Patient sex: F
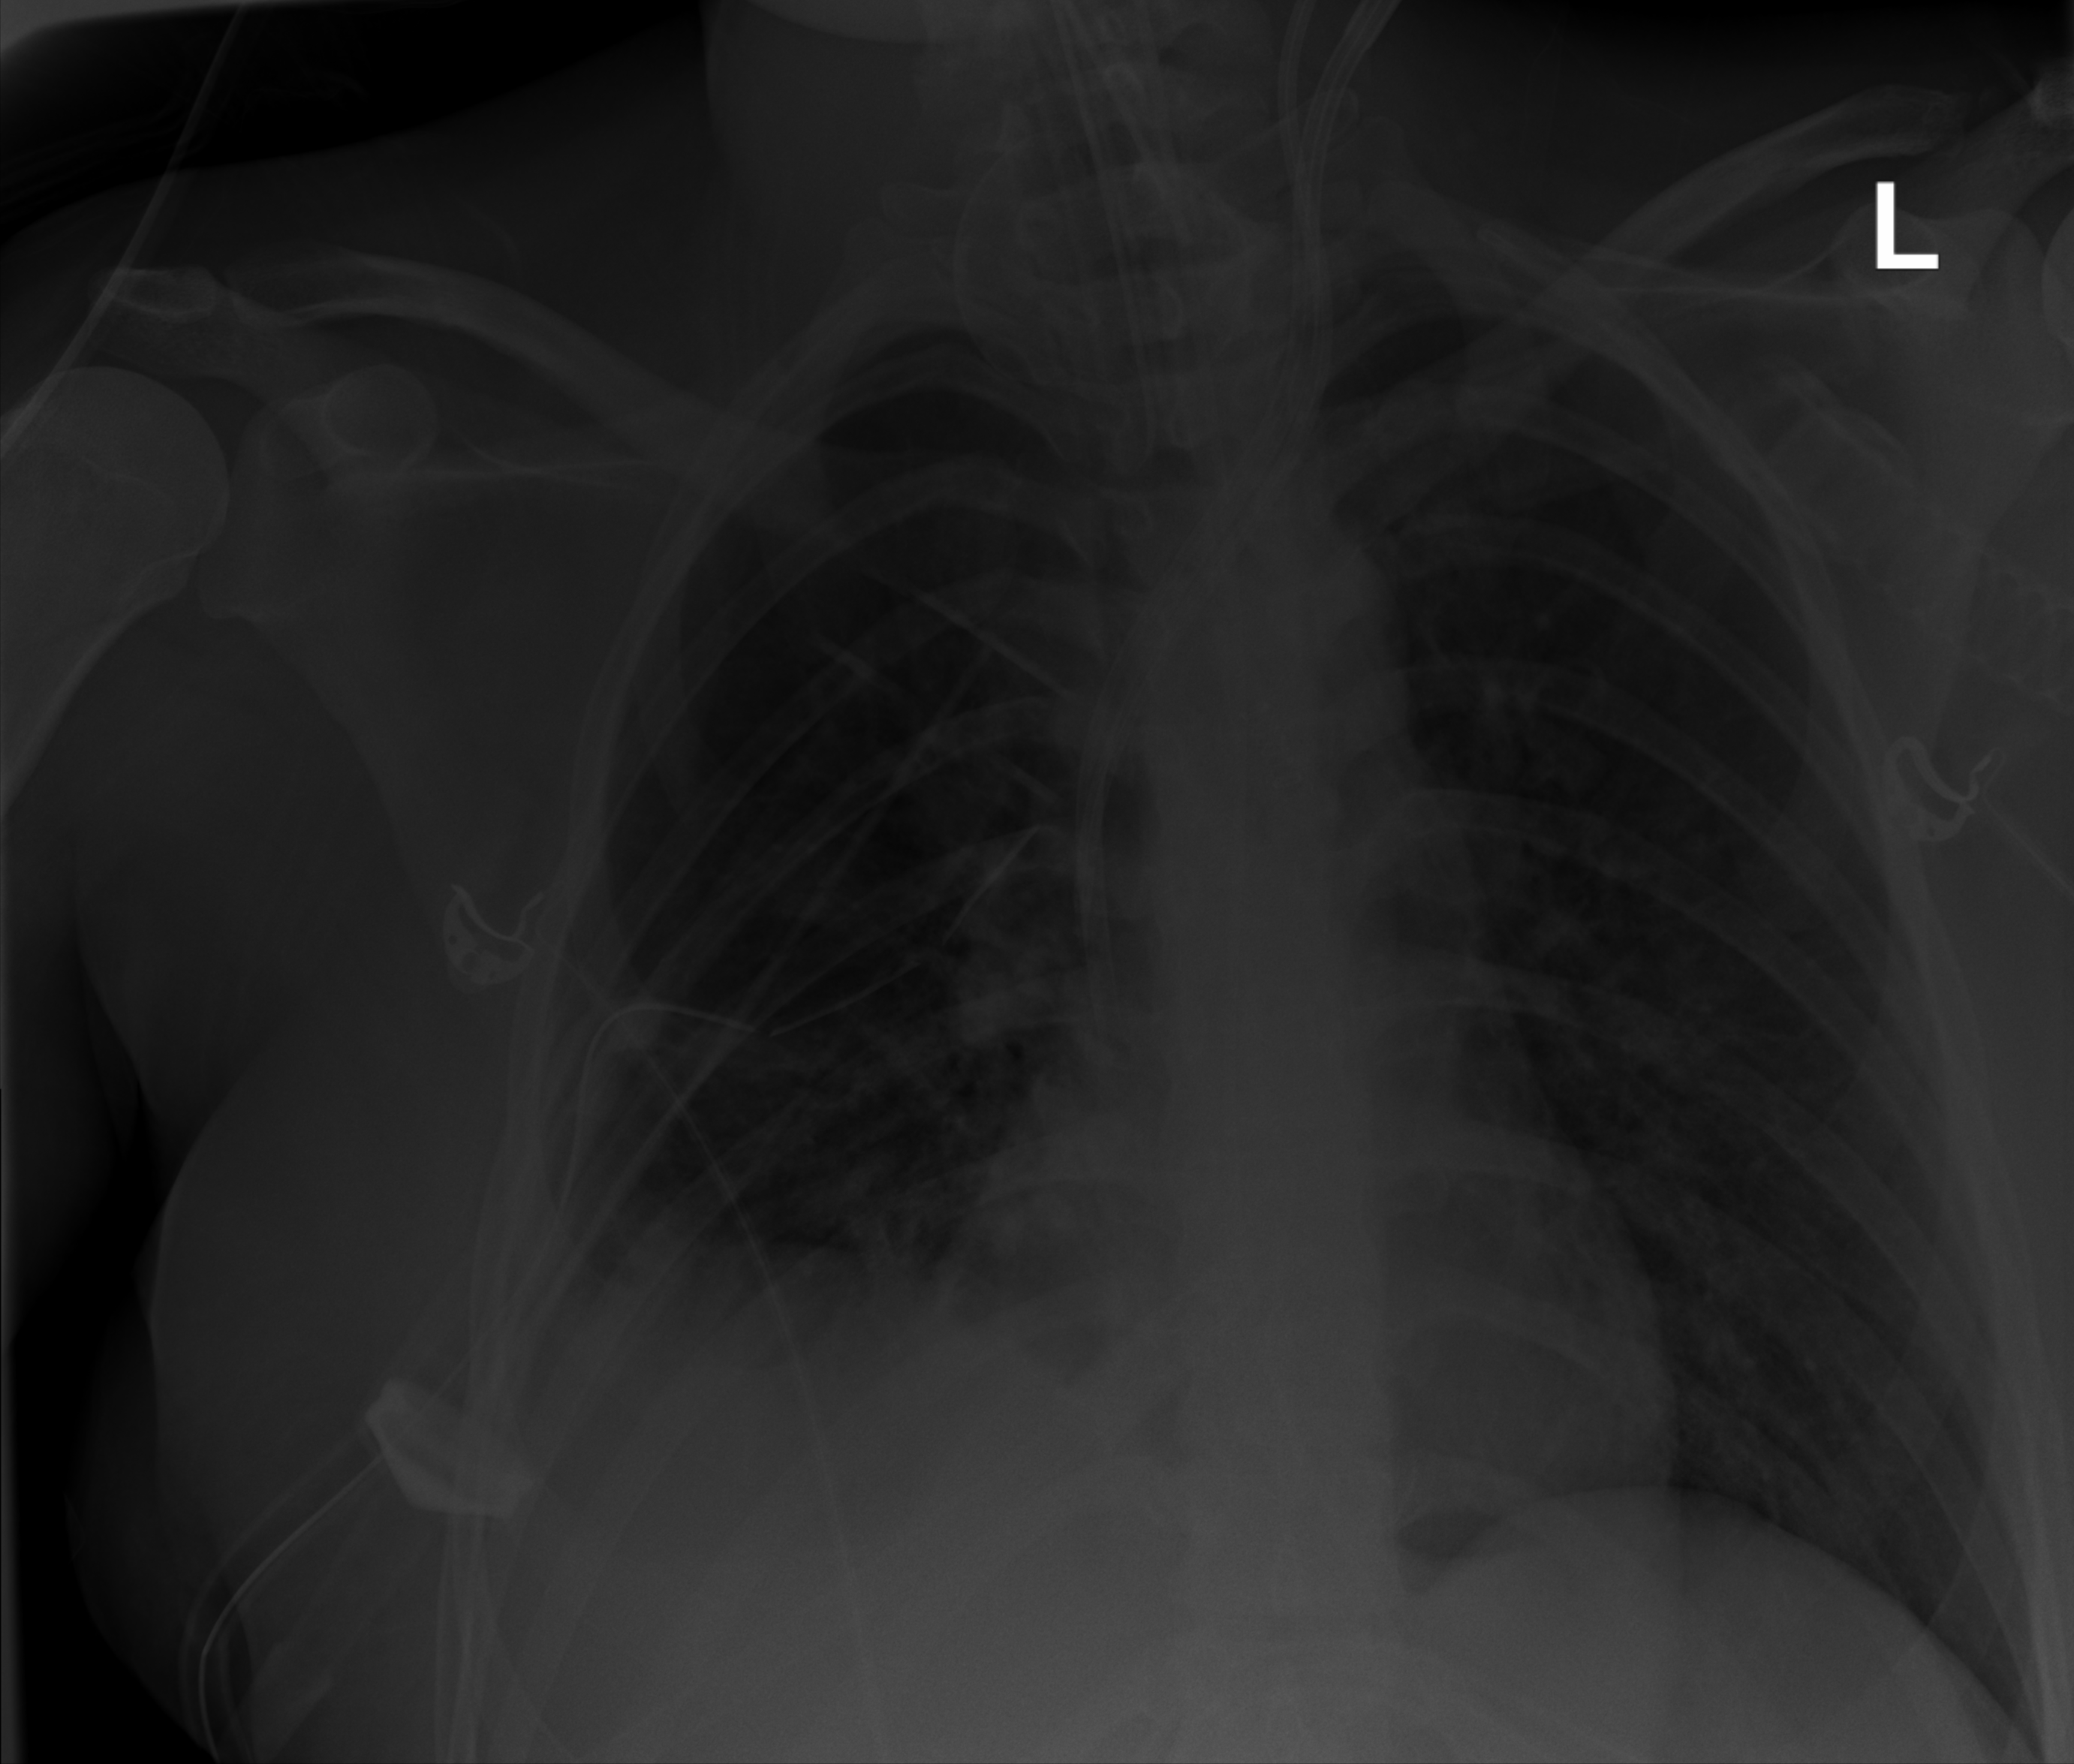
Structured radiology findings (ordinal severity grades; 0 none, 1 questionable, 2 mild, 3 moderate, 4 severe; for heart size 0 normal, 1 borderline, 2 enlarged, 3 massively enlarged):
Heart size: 0
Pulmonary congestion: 0
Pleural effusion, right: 2
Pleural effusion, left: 0
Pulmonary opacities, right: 2
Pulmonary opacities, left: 2
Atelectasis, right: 2
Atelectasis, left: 2